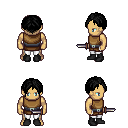
a pixel art fantasy rpg character, male body template, human, tanned skin, leather chest armor, white pants, black parted hairstyle, black shoes, dagger, four views (front, back, left, right), 2x2 character sprite sheet, small pixel art, hard edges, no anti-aliasing